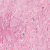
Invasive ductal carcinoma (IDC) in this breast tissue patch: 0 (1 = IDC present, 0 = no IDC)